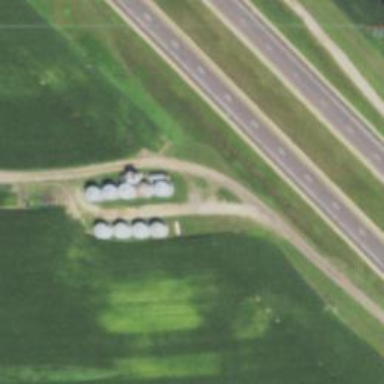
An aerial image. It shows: Silo.